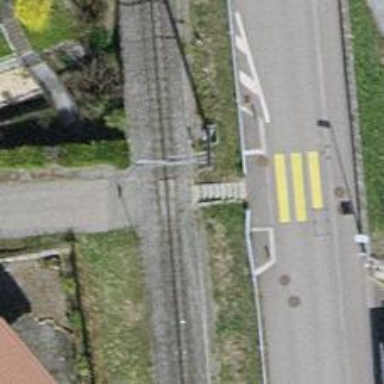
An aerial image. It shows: Road with steps.